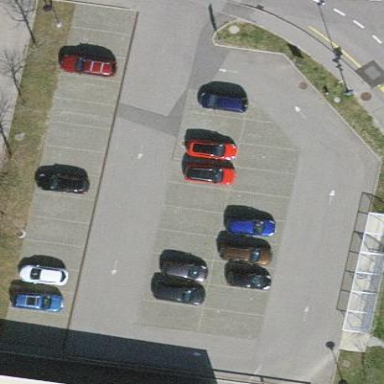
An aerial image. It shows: Parking area with surface.